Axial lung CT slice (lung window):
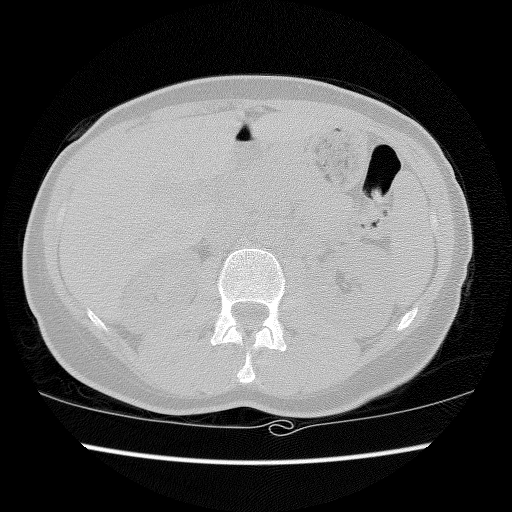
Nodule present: no